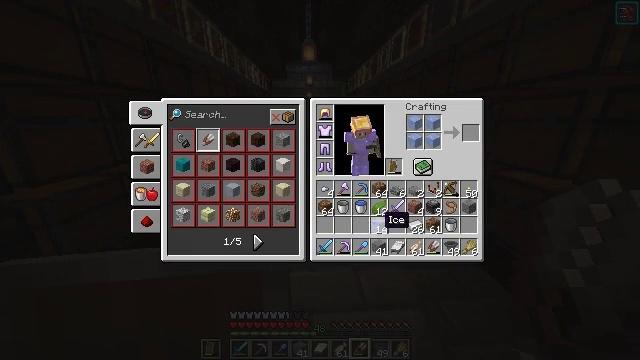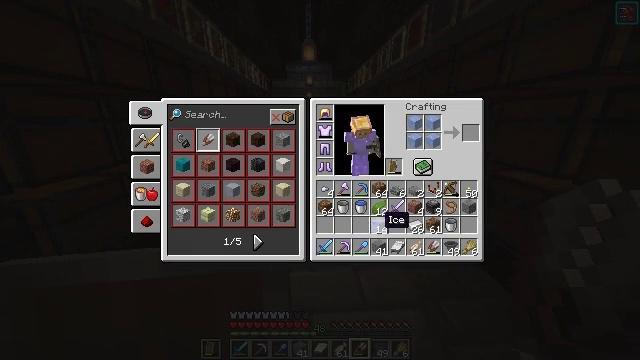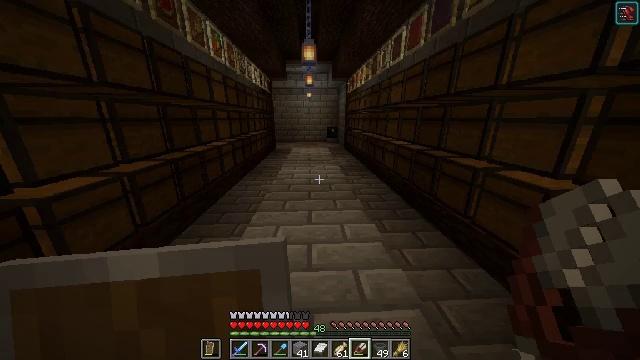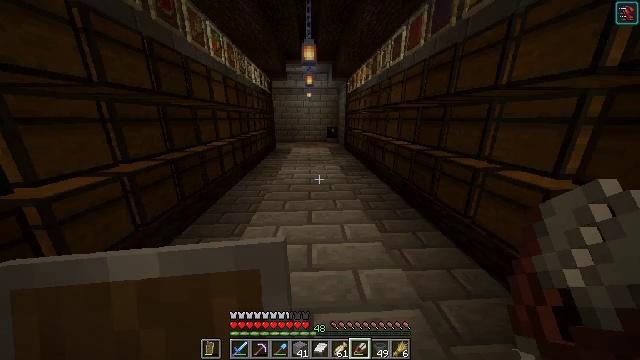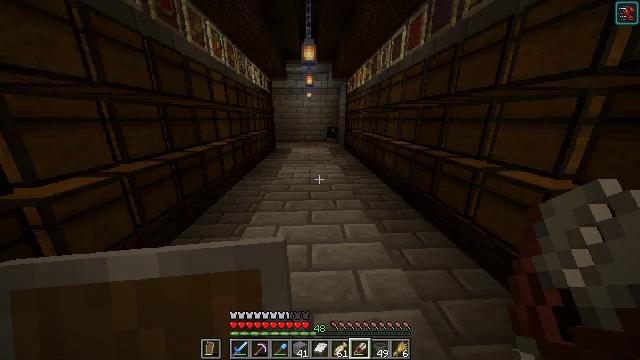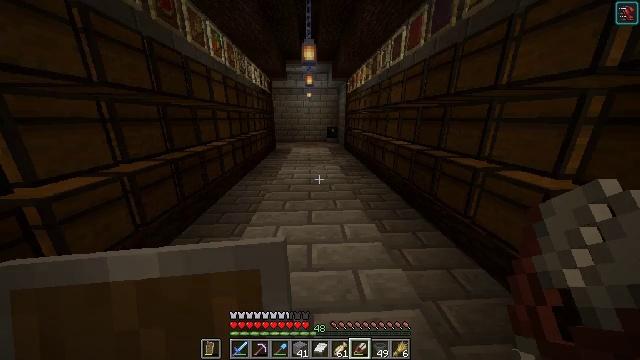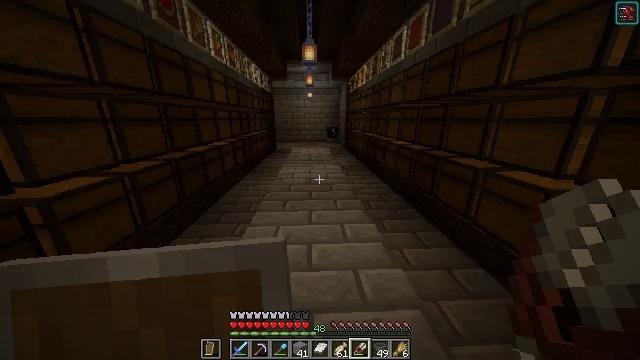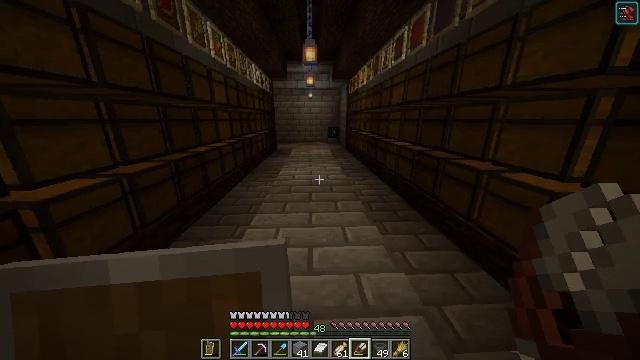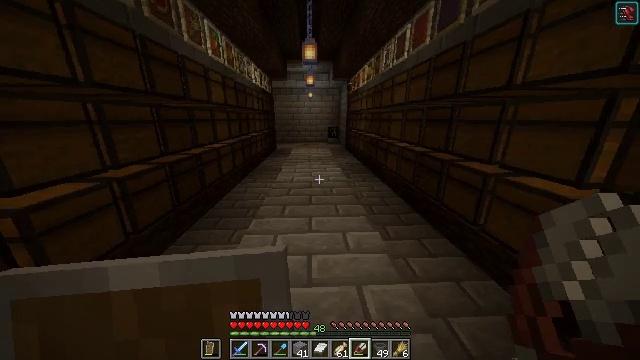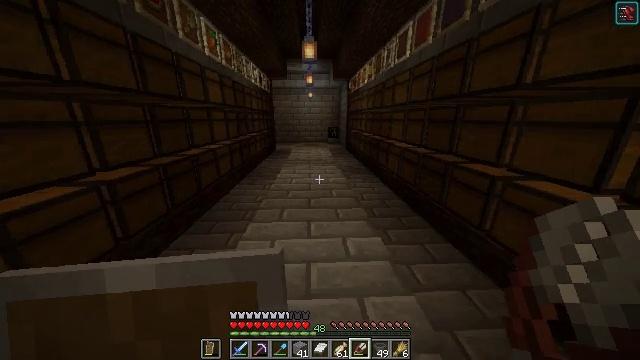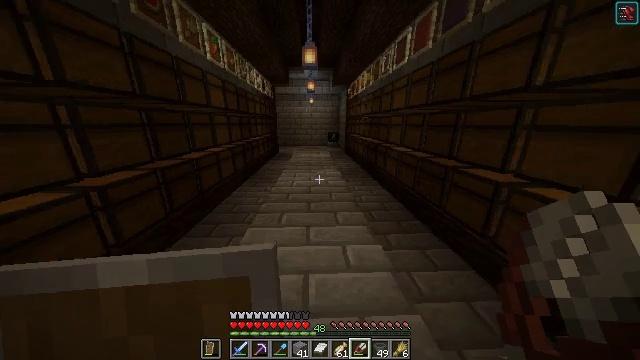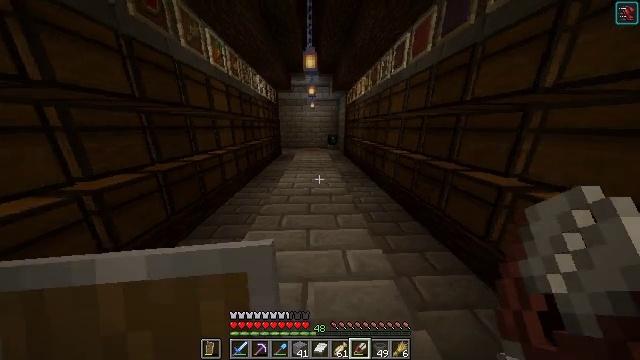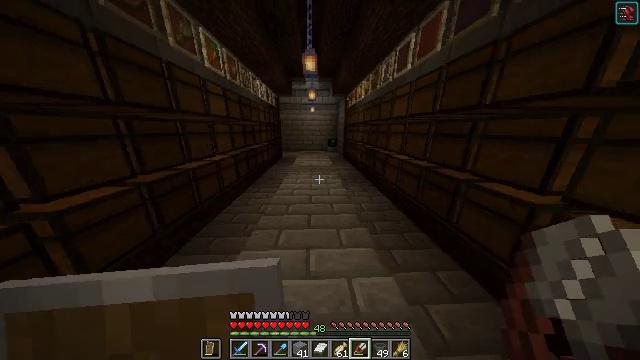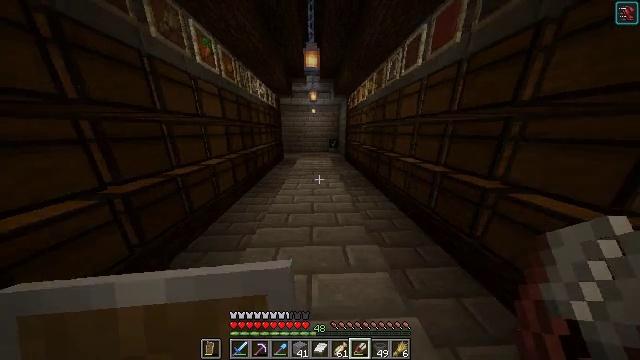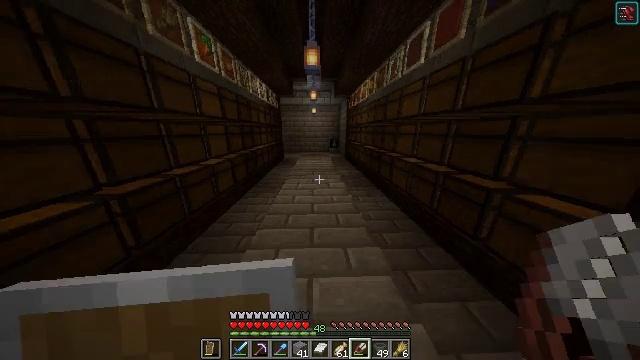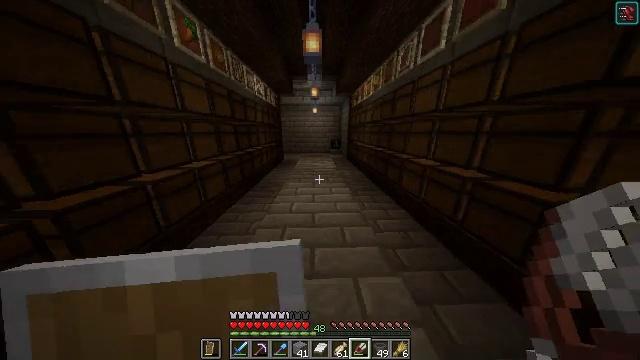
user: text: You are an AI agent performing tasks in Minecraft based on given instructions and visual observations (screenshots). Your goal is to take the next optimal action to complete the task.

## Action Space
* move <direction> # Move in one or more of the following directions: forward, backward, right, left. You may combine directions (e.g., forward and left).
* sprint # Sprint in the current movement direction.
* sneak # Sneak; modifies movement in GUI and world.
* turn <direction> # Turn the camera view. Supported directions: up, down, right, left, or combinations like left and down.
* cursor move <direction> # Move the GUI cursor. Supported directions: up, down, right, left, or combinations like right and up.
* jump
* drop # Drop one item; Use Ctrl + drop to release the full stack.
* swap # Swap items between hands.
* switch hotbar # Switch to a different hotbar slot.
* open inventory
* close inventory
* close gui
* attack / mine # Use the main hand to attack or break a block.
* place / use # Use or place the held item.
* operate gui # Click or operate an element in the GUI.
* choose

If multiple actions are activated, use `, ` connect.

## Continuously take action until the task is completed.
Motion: motion action
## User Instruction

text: Make packed ice by combining ice blocks in the grid.
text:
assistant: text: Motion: no_op
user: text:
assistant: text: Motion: close inventory
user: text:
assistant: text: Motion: close inventory
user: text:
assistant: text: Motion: no_op
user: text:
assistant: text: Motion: no_op
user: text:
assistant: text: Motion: no_op
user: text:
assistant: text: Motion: move forward
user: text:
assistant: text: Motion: no_op
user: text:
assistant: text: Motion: move forward
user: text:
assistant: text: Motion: move forward
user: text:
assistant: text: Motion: move forward
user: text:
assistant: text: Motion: move forward
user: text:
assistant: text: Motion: move forward
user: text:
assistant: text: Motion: move forward
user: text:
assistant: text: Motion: move forward
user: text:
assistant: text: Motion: move forward
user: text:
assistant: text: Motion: move forward
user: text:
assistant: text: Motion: move forward
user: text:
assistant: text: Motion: move forward
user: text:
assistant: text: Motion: move forward, jump
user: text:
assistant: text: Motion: move forward, jump
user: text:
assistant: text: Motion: move forward, jump
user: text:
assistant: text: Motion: move forward, jump
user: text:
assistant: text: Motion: move forward, jump
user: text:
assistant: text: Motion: move forward, jump
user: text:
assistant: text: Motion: move forward, jump
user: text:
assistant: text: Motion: move forward
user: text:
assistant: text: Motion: move forward
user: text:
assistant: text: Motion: move forward, turn left
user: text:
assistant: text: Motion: move forward, turn left